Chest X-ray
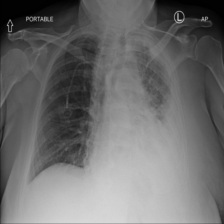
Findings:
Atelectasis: negative
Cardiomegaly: negative
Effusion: negative
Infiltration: negative
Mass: negative
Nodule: negative
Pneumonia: negative
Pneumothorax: negative
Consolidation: negative
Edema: negative
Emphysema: negative
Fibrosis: negative
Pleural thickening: negative
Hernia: negative